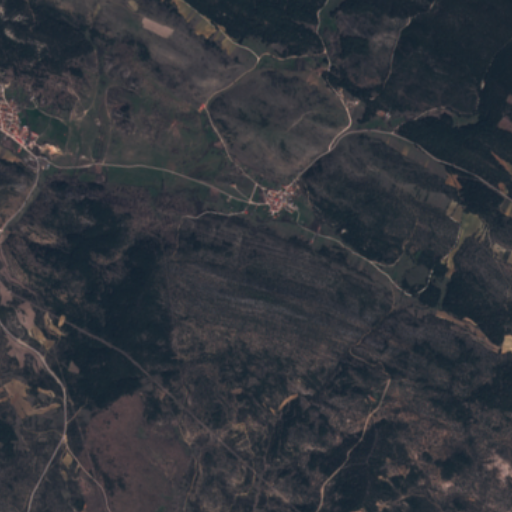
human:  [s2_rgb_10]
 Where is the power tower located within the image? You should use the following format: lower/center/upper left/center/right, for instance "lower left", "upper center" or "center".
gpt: The power tower is located in the lower left of the image.
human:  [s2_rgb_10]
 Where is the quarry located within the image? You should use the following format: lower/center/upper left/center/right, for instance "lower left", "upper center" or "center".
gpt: The quarry is located in the lower left of the image.
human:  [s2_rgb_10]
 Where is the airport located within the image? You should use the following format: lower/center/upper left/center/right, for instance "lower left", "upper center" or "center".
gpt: There is no airport in the image.